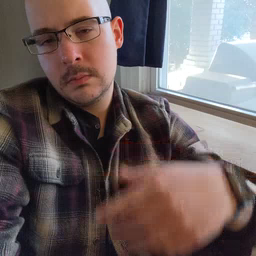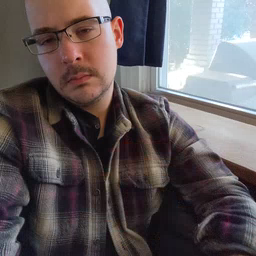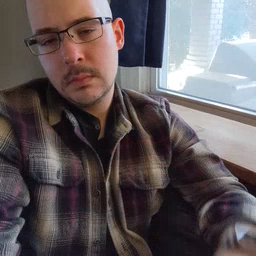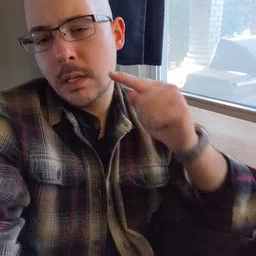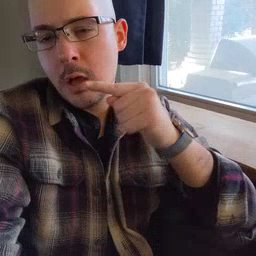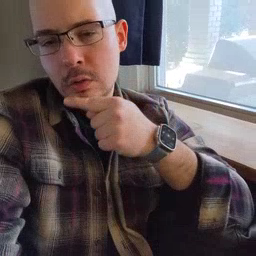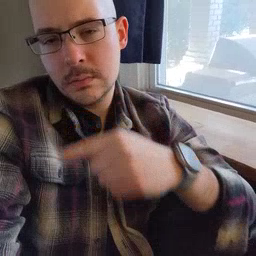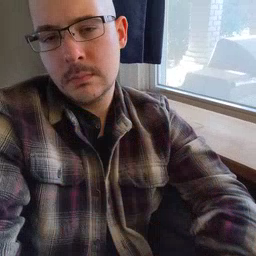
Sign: carrot